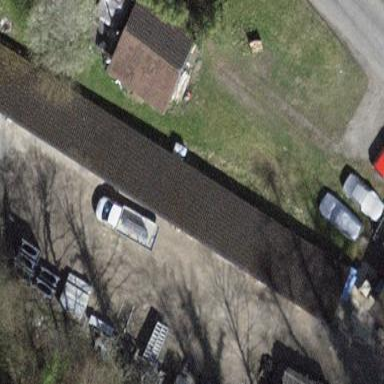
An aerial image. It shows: Shed.